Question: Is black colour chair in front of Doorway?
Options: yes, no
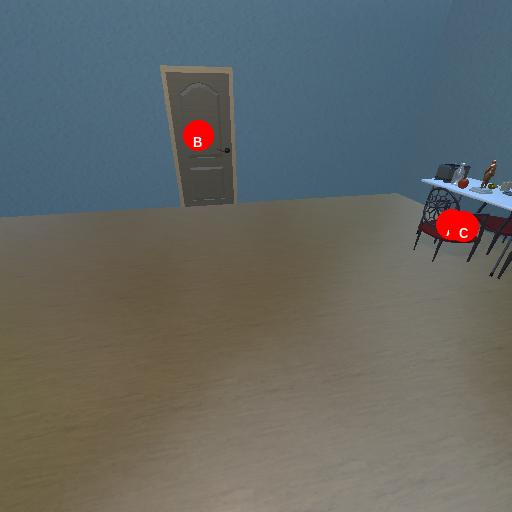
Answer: yes